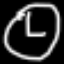
Label: clock